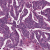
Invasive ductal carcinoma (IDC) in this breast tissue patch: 1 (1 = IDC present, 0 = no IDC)